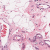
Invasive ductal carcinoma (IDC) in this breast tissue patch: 0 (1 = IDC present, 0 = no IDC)